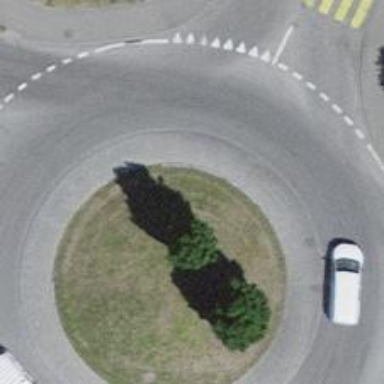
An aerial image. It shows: Secondary road leading to roundabout.